Question: If I have this length.csv file content:

May I know how can I use pandas plot dot graph base on this xy and yx?
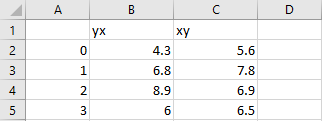
Answer: '''
import pandas as pd
df = pd.read_csv('C:\path o
older\length.csv')
'''
Now if you print df, you will get the following
<URL>
'''
df.plot(x='yx', y='xy', kind='scatter')
'''
<URL>
You can change your plot type to different types like line, bar etc.
Refer to <URL>